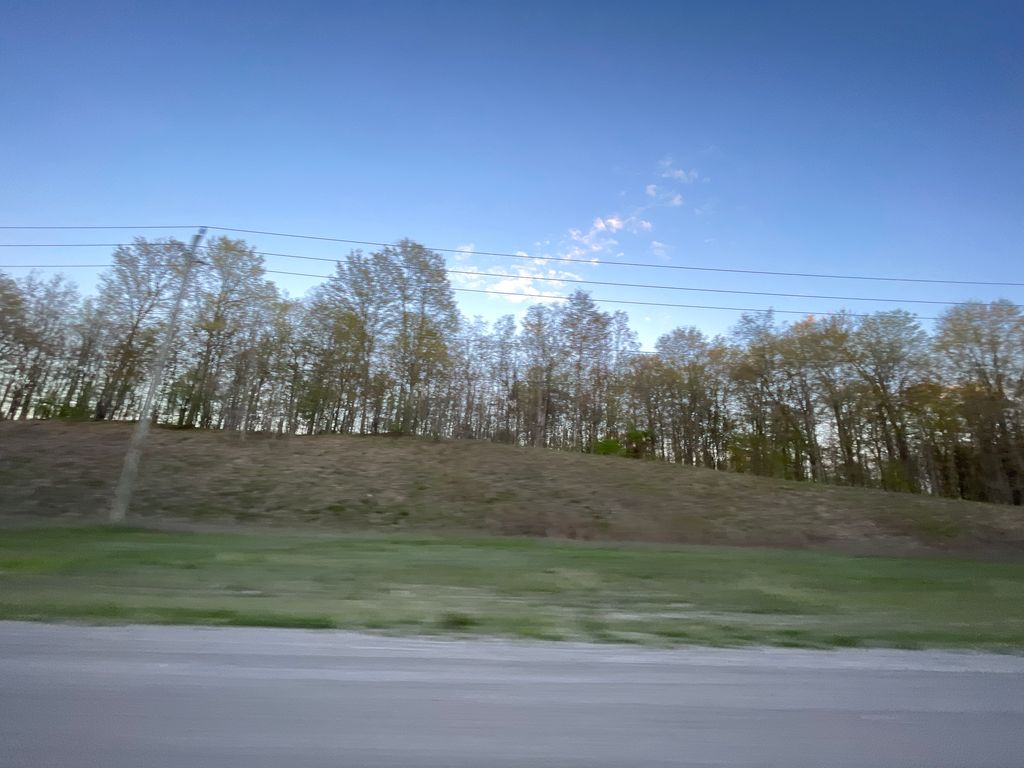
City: kitchener-waterloo